Field crop: maize
Growth stage: 2
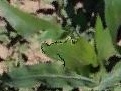
Species: maize